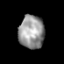
Tissue: prostate
Cell type: T cells
Senescence score: 0.36
Nuclear area (px): 829
Mean DAPI intensity: 151.492